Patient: sex F, age 36
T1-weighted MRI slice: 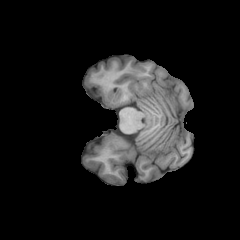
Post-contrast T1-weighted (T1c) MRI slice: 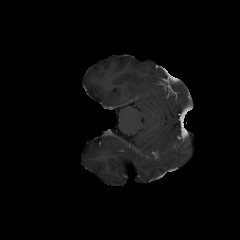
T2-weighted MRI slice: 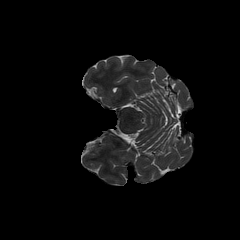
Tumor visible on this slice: no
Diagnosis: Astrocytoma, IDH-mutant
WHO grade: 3